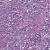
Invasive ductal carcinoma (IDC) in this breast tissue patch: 1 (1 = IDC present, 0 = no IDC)